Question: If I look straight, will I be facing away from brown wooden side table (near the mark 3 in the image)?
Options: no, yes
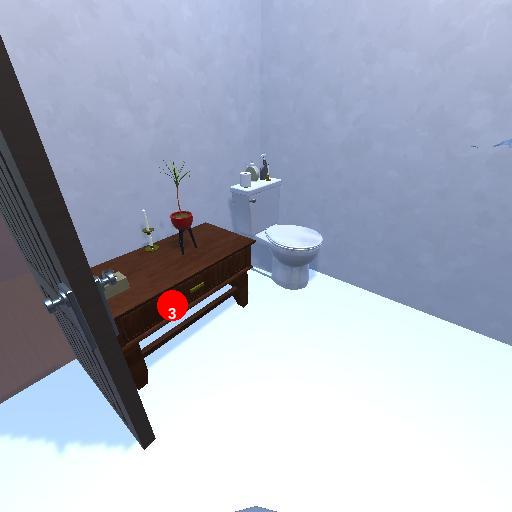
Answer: no